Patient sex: M
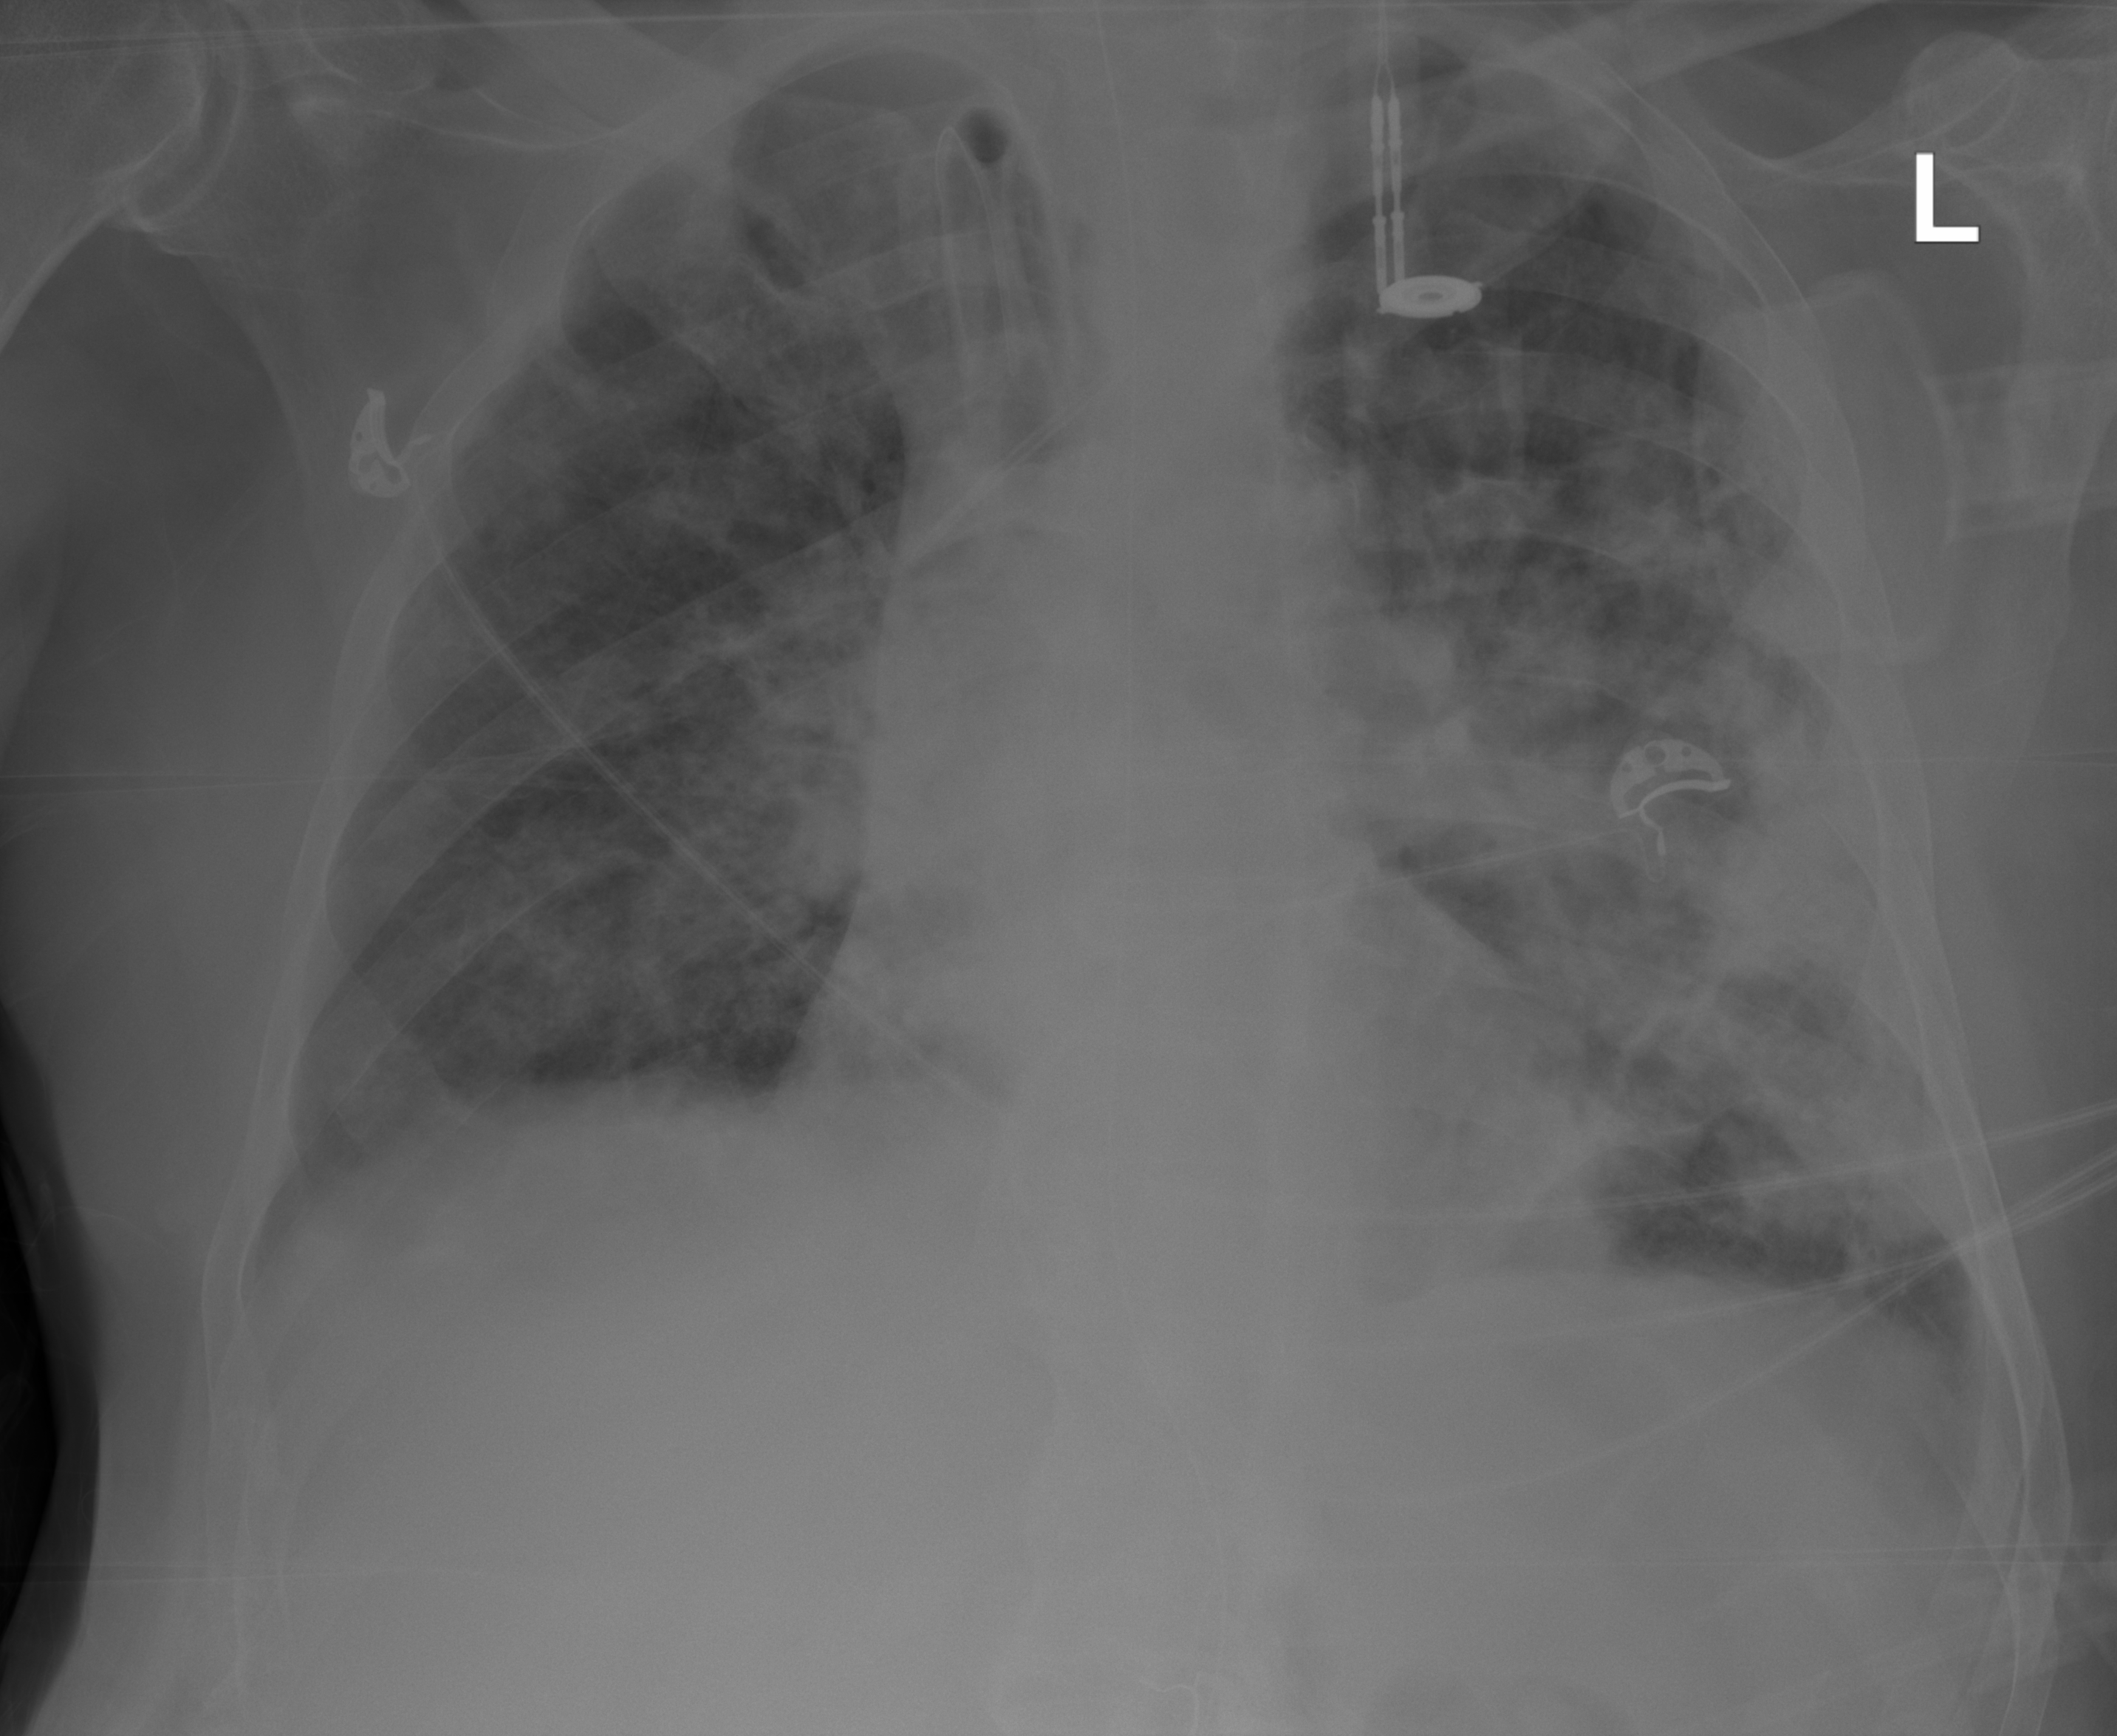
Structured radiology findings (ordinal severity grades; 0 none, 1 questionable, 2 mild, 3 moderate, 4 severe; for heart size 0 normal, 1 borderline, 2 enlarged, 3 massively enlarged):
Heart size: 0
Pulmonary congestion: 2
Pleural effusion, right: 0
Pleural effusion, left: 1
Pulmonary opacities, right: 3
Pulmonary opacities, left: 4
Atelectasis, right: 2
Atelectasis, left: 3